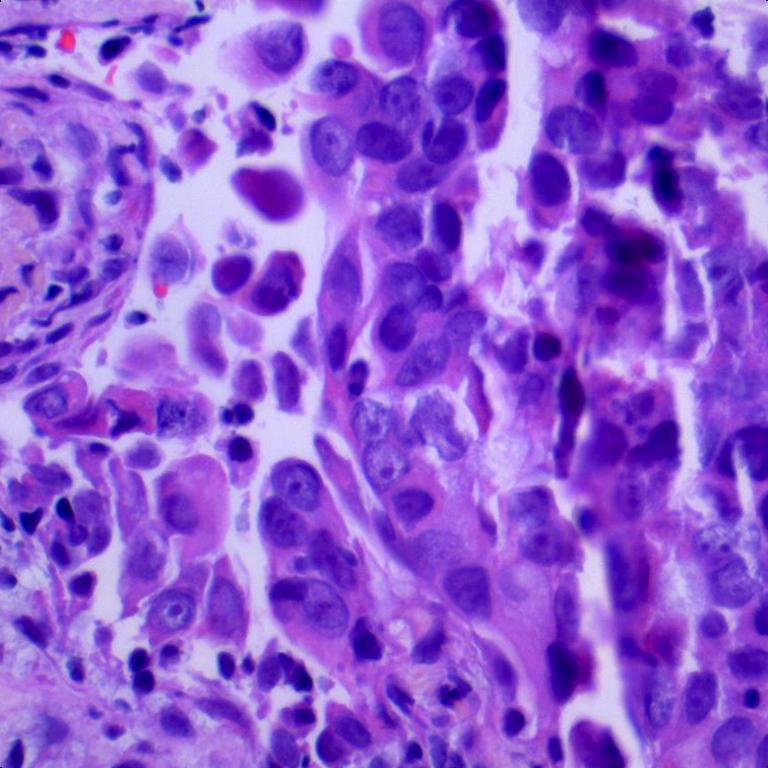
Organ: lung
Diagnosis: adenocarcinomas